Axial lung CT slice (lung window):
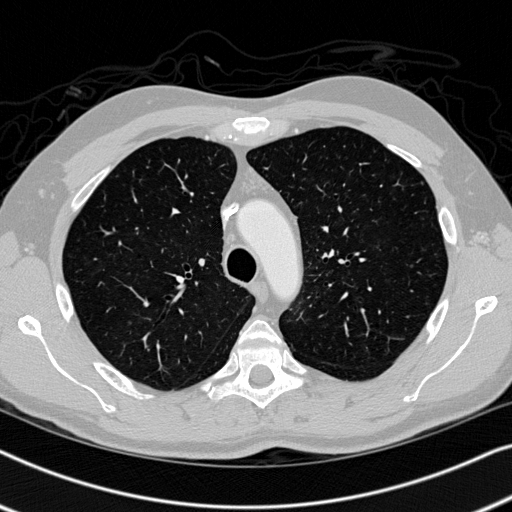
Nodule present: no